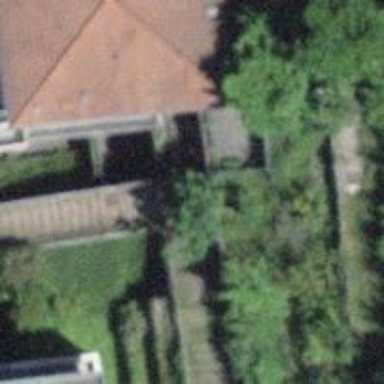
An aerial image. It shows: Concrete steps.